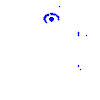
Particle: pion